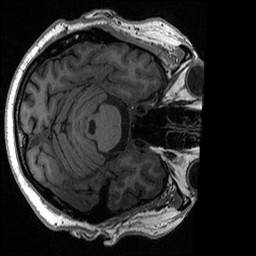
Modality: T1w
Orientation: axial
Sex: male
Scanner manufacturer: ge
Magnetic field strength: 3 T
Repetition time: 0.0064 s
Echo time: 0.00281 s